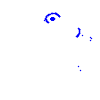
Particle: kaon